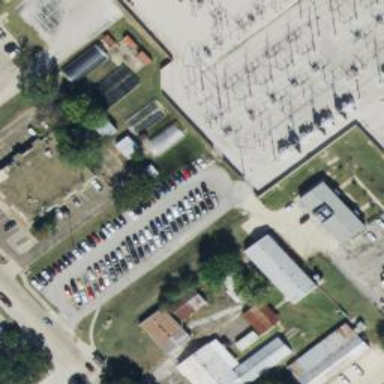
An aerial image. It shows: Switch used for power control.